Question: What is the posible reason of '"Required leaf false alarm rate achieved. Branch training terminated."'
The folowing command for training:
for creating samples
> -img imgs/CHE_one_wb.jpg -num 300 -bg imgs/negat.dat -vec imgs/vector.vec -info imgs/smpl/info.txt -maxxangle 0.1 -maxyangle 0 -maxzangle 0.1 -maxidev 100 -bgcolor 255 -bgthresh 0 -w 20 -h 35-img imgs/CHE_one_wb.jpg -num 300 -bg imgs/negat.dat -info imgs/smpl/info.txt -maxxangle 0.1 -maxyangle 0.1 -maxzangle 0.1 -maxidev 100 -bgcolor 255 -bgthresh 0 -w 20 -h 35
for train
> -data imgs/cascade/ -vec imgs/vector.vec -bg imgs/negat.dat -numPos 200 -numNeg 40 -numStages 10 -featureType LBP -maxFalseAlarmRate 0.9 -w 20 -h 35
RESULT OF TRAINING

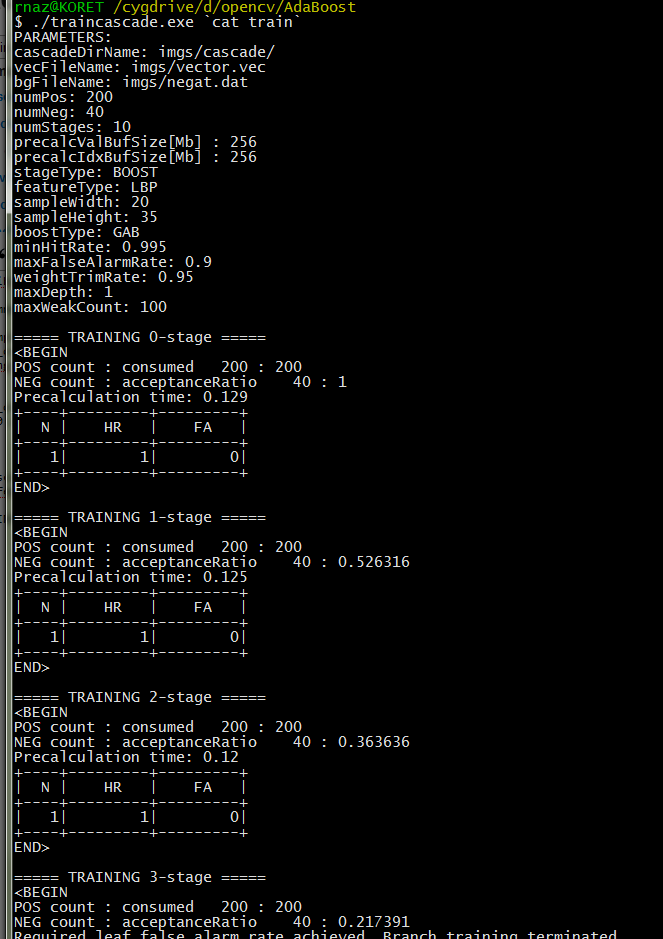
Answer: I have achieved my goal and trained good cascade.
1. First you need a couple of original samples (don't use one and multiply it with create samples). I have used 10 different photos of beer bottles, for each I have created 200 hundred samples, then I have combined all samples in one vector file with 2000 samples.
2. -w 20 -h 35 should match aspect ratio of your original image
3. Relation of positive samples to negative should be around 2:1 (there should be more positive samples)
4. Number of stages you should chose by yourself (for me it is 12-13). The more stages you set the more precisely will be your cascade, but you can also overtrain your cascade and it won't find anything. The precision of your cascade is shown by acceptanceRatio on the last stage it should be around this value 0.000412662 or less.
But if you get like this '7.83885e-07' your cascade is probably overtrained and it wont find anything, try to set less stages.
And one more important thing, when you train your cascade you should have more than one feature on your stage beginning from 2 or 3 stage. If you have only one feature you wont get good cascade. You should work on your training images (negative and positive samples). Normal training will look like this:

For training I have used '-data imgs/cascade/ -vec imgs/vector.vec -bg imgs/negat.dat -numPos 1900 -numNeg 900 -numStages 12 -featureType HAAR -minHitRate 0.999 -maxFalseAlarmRate 0.5 -w 24 -h 30' command
Both features types work almost equals sometimes HAAR is a little bit better but it is significant slower than LBP.